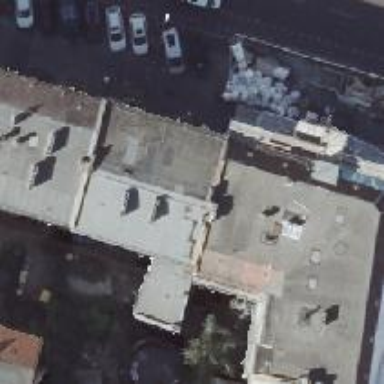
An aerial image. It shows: Outdoor shop.